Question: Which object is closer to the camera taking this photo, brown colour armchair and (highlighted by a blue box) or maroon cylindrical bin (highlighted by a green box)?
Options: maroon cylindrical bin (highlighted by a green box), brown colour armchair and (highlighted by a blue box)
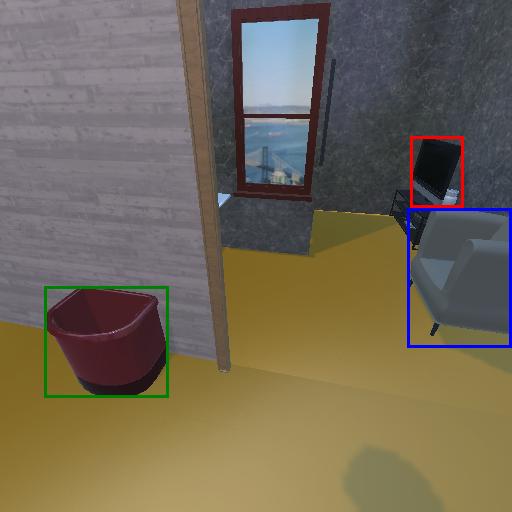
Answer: maroon cylindrical bin (highlighted by a green box)